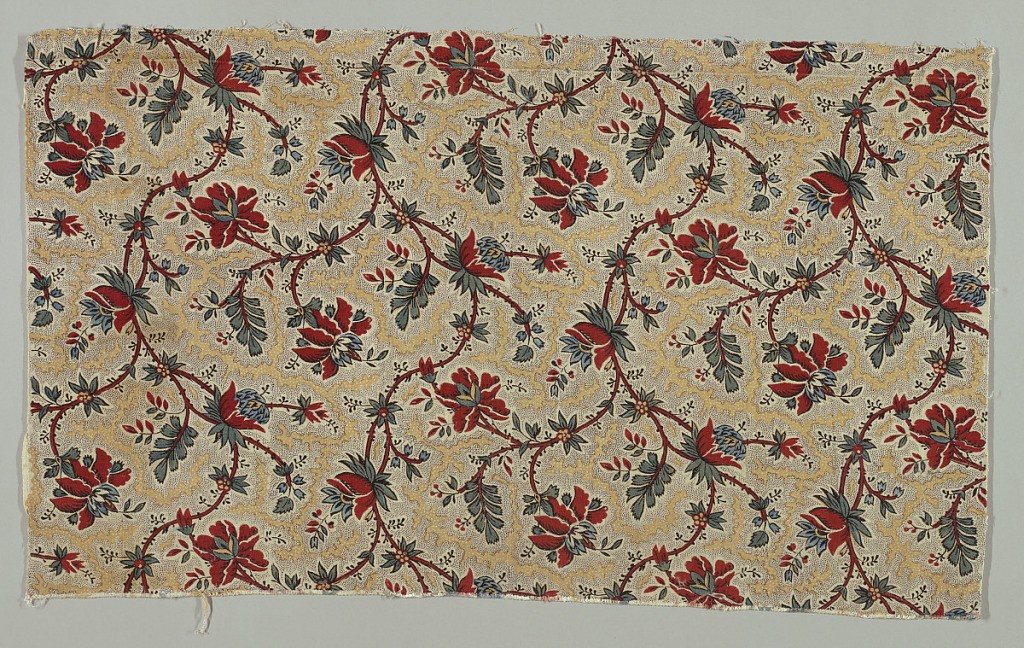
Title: Textile
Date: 1775–85
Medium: linen warp, cotton weft Technique: block printed on plain weave
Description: Curving stem with flowers and leaves on a picottage and vermicular background. Black, mustard, red, and  blue.